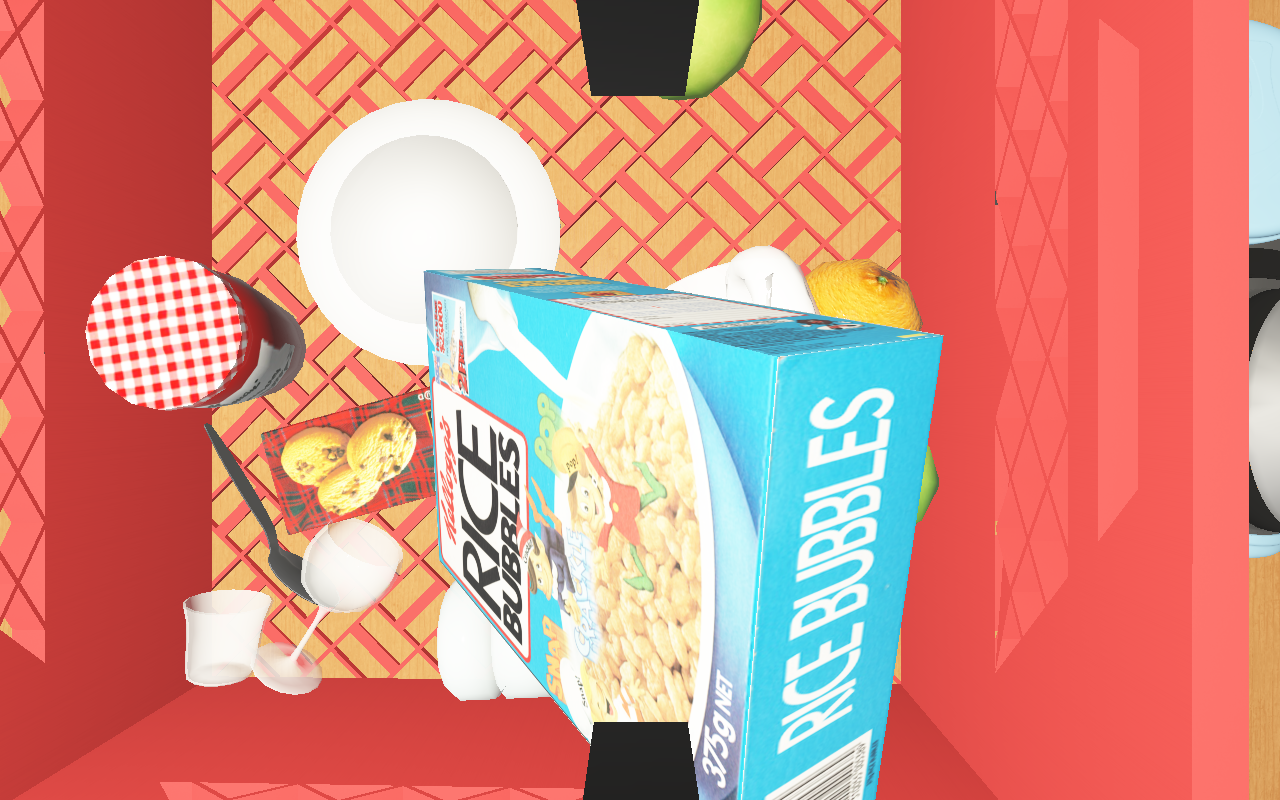
Objects in the scene:
carafe
water bottle
apple
apple
orange
spoon
wineglass
jam jar
cereal box
biscuit box